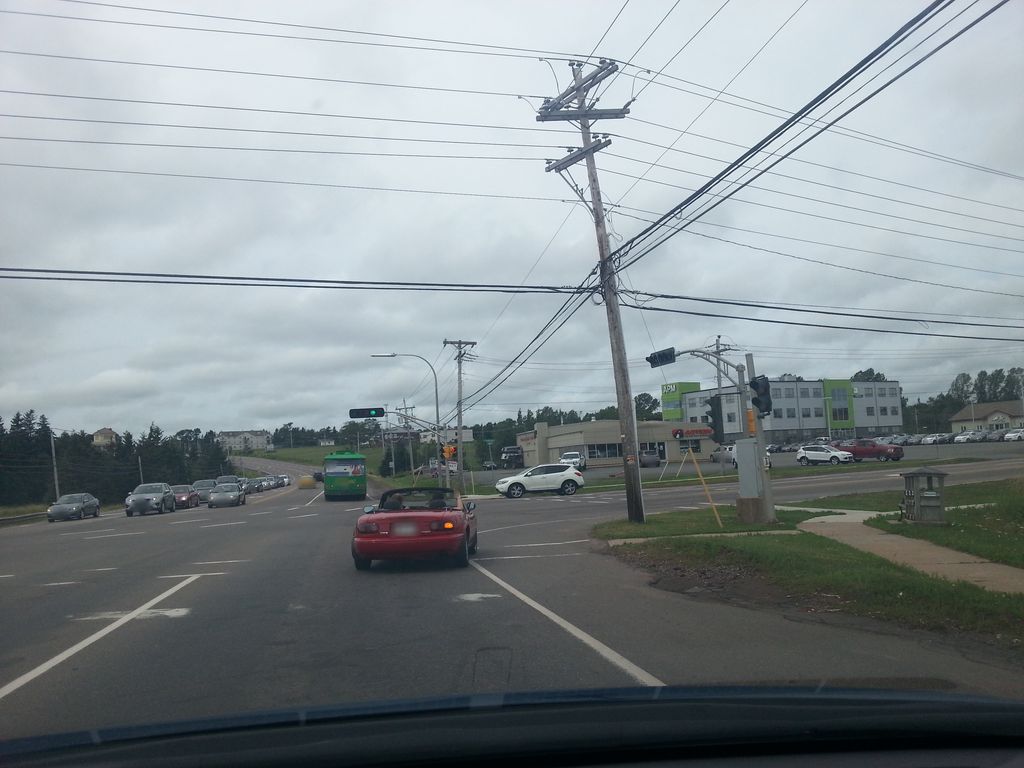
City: charlottetown